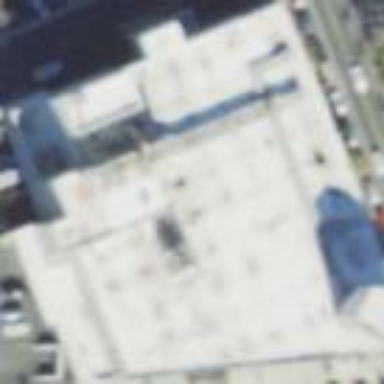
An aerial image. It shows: Department store building.